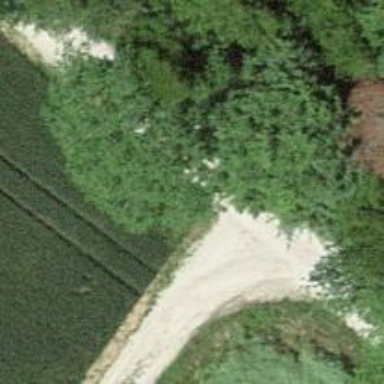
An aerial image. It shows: Gravel track with grade3 tracktype.